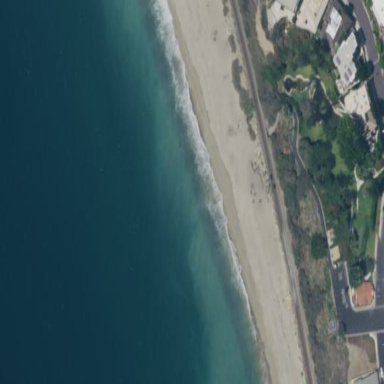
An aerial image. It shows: Sandy beach with natural surroundings.